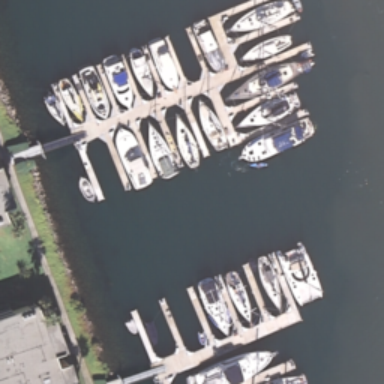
Some boats docked neatly at the harbor and the water is deep blue .